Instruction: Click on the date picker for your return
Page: home
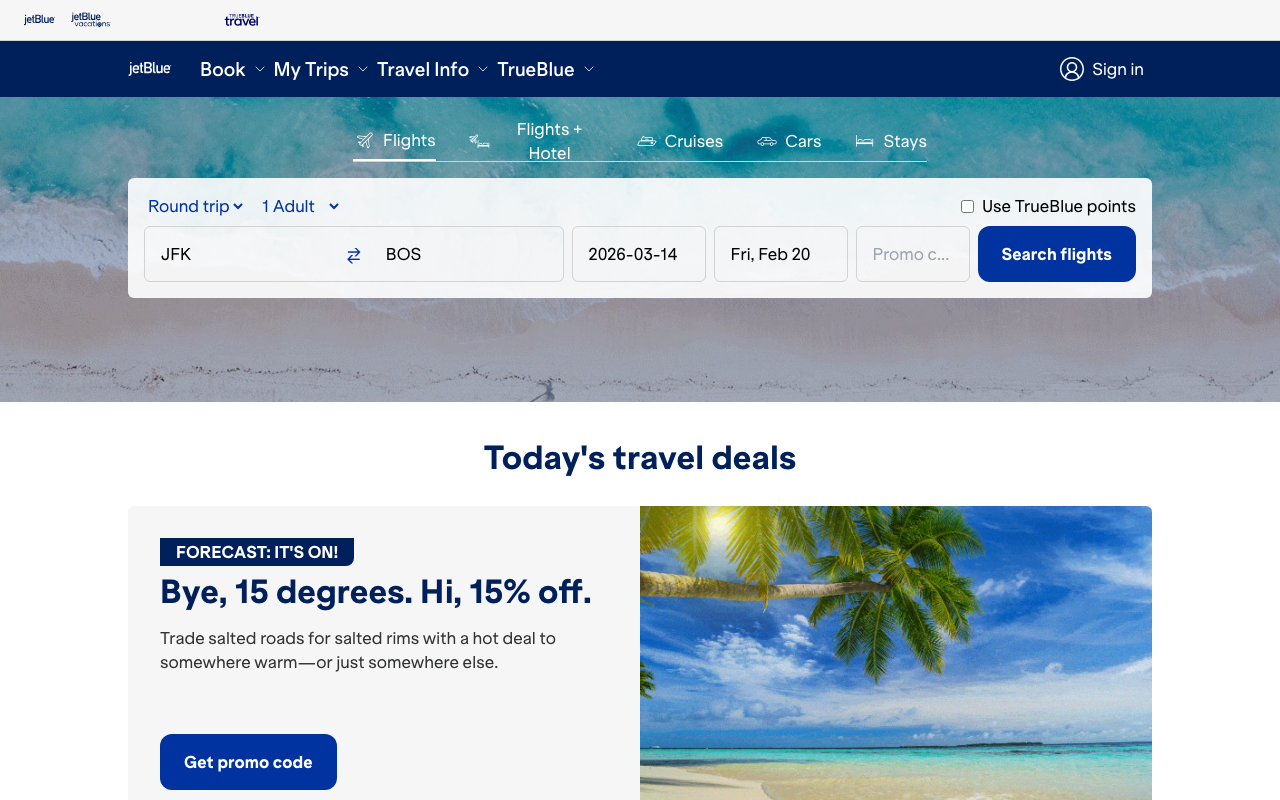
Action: click